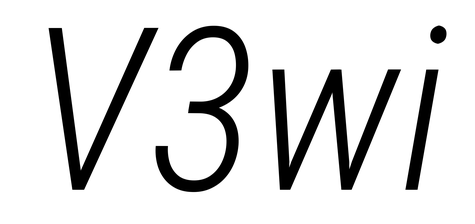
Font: Roboto-Italic_Condensed_Light_Italic